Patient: sex M, age 42
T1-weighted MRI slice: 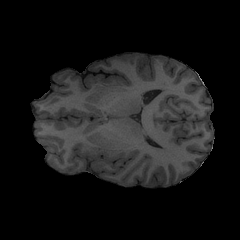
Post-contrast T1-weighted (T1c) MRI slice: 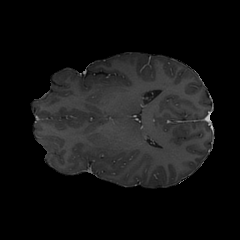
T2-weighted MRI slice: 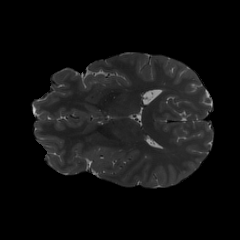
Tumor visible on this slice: no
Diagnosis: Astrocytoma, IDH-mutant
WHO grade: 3